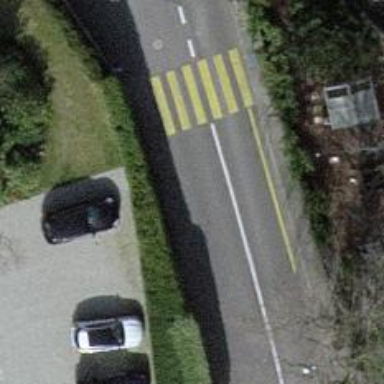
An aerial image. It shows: Tertiary road with dedicated cycle lane on the left.